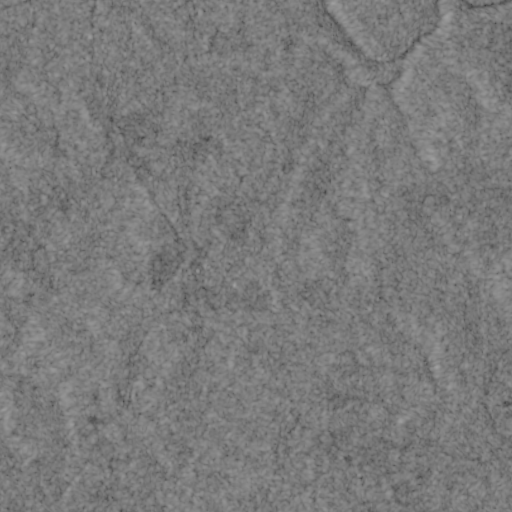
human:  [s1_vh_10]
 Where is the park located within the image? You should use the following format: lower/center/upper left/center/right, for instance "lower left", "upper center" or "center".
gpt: The park is located in the center of the image.
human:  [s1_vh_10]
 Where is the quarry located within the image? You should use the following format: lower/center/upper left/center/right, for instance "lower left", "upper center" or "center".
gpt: There is no quarry in the image.

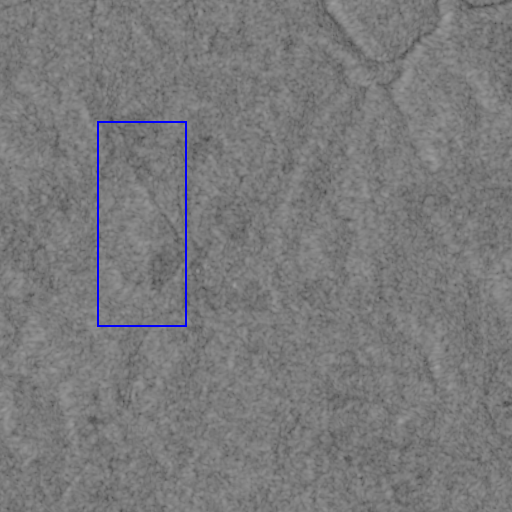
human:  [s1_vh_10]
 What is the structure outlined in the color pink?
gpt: There is no pink outline.
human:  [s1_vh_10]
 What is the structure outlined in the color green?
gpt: There is no structure outlined in green.